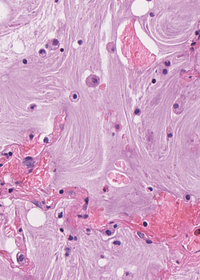
Tumor epithelial tissue: no
Tumor-associated stroma tissue: no
Normal tissue: yes